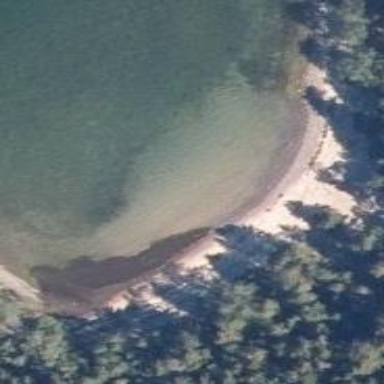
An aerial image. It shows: Beautiful beach with natural surroundings.